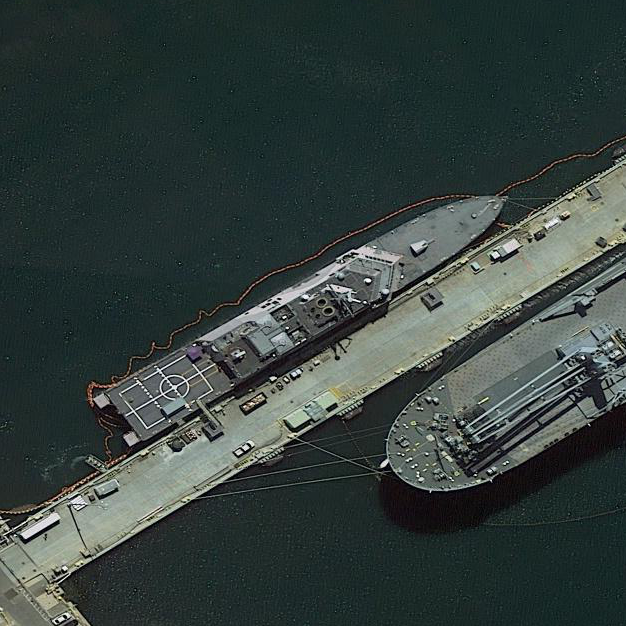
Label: Freedom-class_combat_ship